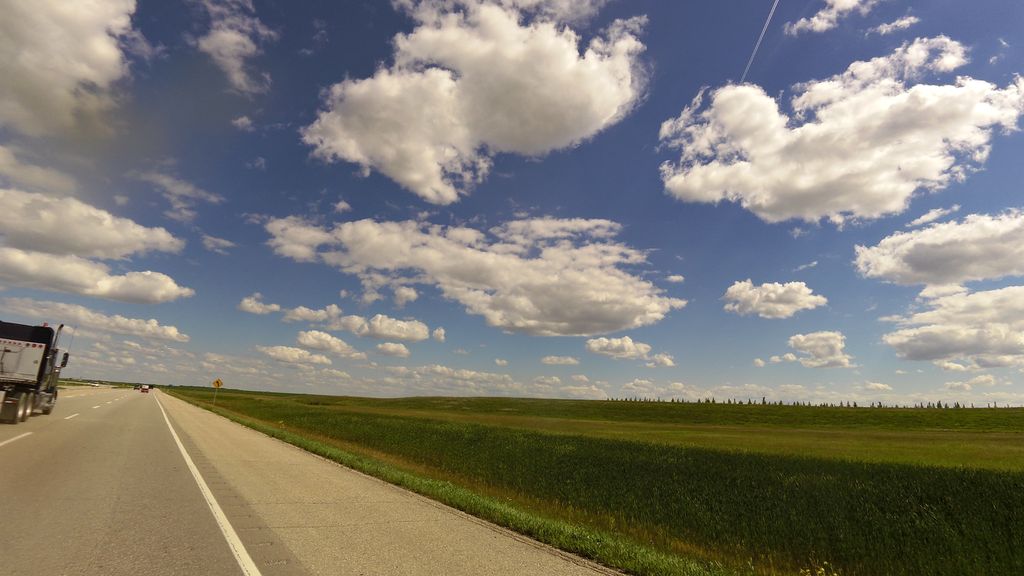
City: winnipeg